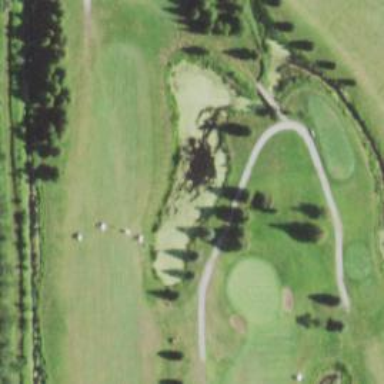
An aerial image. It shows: Well-maintained path in golf course.